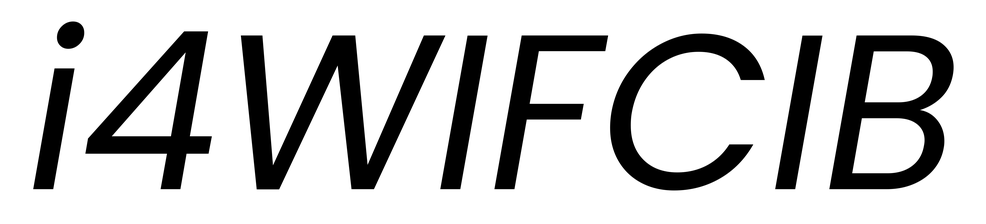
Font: Poppins-Italic